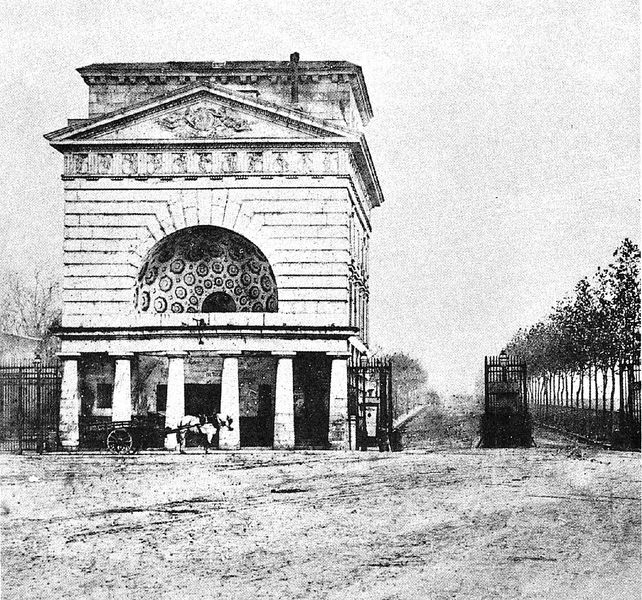
Titel: Zollhaus, Barrières de Passy, in Paris
Künstler: Claude Nicolas Ledoux
Schlagwörter: baum, himmel, bäume, sand, blumen, säulen, dach, gebäude, haus, weg, zaun, stehen, gitter, klassizismus, pferd, bogen, giebel, mauer, allee, nebel, platz, wagen, kuppel, foto, nische, münchen, schwarzweiß, arkaden, kapitell, fries, pferdekutsche, torbau, parkeingang, masaik, parkeingan